Question: I recently deployed an asp.net 3.5 project on a production server. It uses roles (.net membership). The website works (display pages and I can login).
Although the roles are in the database, they don't work on the production server.
I tried with this:
'''
string[] roles = Roles.GetAllRoles();
'''
But it return an empty string.
Users and roles are related to the only row in the 'aspnet_Applications' table
'''
ApplicationName:/
LowerApplicationName:/
ApplicationId:5a354523-6cc2-40e7-be1e-d40f8e66a041
'''
I thought that it did not work because I don't put 'applicationName' property line in Web.config
'''
<membership defaultProvider="WAESMembershipProvider">
<providers>
<clear />
<add name="MyMembershipProvider"
applicationName="/"
...
</providers>
</membership>
'''
Still not working after adding the 'applicationName' property
UPDATE
Combination of situations
I need to change my application name here:

Then, edit Web.xml as Muthu said.
Finally, I deleted and created again the membership tables with the new applicationName
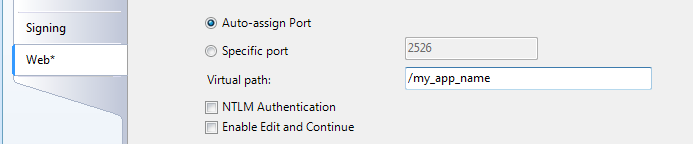
Answer: The issue could be because
- - You have copied/added them when you had your application name as /, so you might have to change/update the application id of the roles to the new one or create the roles using new application nameAlso I see that you have not used the default Membership or role provider. If you do not use any custom provider, then stick to the default entries for providers (except changing application names)'''
<membership>
<providers>
<clear/>
<add name="AspNetSqlMembershipProvider" type="System.Web.Security.SqlMembershipProvider" connectionStringName="ApplicationServices"
enablePasswordRetrieval="false" enablePasswordReset="true" requiresQuestionAndAnswer="false" requiresUniqueEmail="false"
maxInvalidPasswordAttempts="5" minRequiredPasswordLength="6" minRequiredNonalphanumericCharacters="0" passwordAttemptWindow="10"
applicationName="YourAppName" />
</providers>
</membership>
<profile>
<providers>
<clear/>
<add name="AspNetSqlProfileProvider" type="System.Web.Profile.SqlProfileProvider" connectionStringName="ApplicationServices" applicationName="YourAppName" />
</providers>
</profile>
<roleManager enabled="false">
<providers>
<clear/>
<add name="AspNetSqlRoleProvider" type="System.Web.Security.SqlRoleProvider" connectionStringName="ApplicationServices" applicationName="YourAppName" />
</providers>
</roleManager>
'''